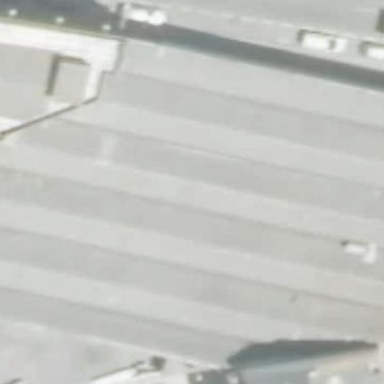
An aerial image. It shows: Industrial building.